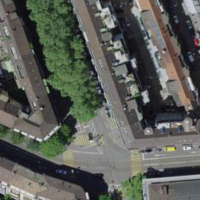
EUNIS habitat code: 54
Species observed at this site:
Cotinus coggygria